Question: I'm trying to generate an ECDHE key using OpenSSL '1.0.2a' on Windows and have the following sample code:
'''
#include <openssl/crypto.h>
#include <openssl/evp.h>
#include <openssl/err.h>
#include <openssl/pem.h>
#include <openssl/ecdh.h>
int main()
{
OpenSSL_add_all_algorithms(); ERR_load_crypto_strings();
EVP_PKEY_CTX* parameters_context = EVP_PKEY_CTX_new_id(EVP_PKEY_EC, NULL);
EVP_PKEY* cparameters = nullptr;
EVP_PKEY* private_key = nullptr;
if (EVP_PKEY_paramgen_init(parameters_context) != 1) { return 1; }
if (EVP_PKEY_CTX_set_ec_paramgen_curve_nid(parameters_context, NID_sect571k1) != 1) { return 1; }
if (EVP_PKEY_paramgen(parameters_context, &cparameters) != 1) { return 1; }
EVP_PKEY_CTX* key_generation_context = EVP_PKEY_CTX_new(cparameters, NULL);
if (!key_generation_context) { return 1; }
if (EVP_PKEY_keygen_init(key_generation_context) != 1) { return 1; }
if (EVP_PKEY_keygen(key_generation_context, &private_key) != 1) { return 1; }
BIO* bio = BIO_new(BIO_s_mem());
PEM_write_bio_PUBKEY(bio, private_key); // <== This is where things go wrong.
ERR_free_strings(); EVP_cleanup(); CRYPTO_cleanup_all_ex_data();
}
'''
I tested the said code on other platforms (OSX and Debian Linux, using 'gcc') and it seems works fine (no errors reported under 'valgrind').
When I run it on Windows, it always fails on this line:
'''
PEM_write_bio_PUBKEY(bio, private_key);
'''
And I get this "nice" error screen:

I'm at loss figuring out what is wrong: from the many tutorials and documentation pages I could find, this seems to be the right way of doing things.
Before I spend another day trying to figure out what's wrong, I figured it might smarter to ask the community:
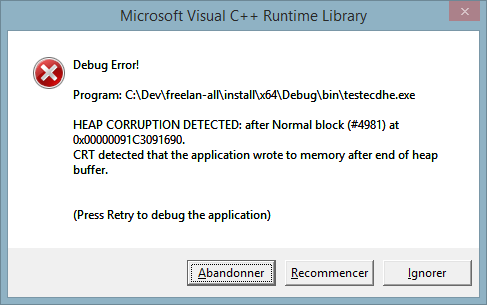
Answer: It was indeed a bug in OpenSSL.
From the <URL>:
> On Tue, Mar 31, 2015, ****** ******* wrote:>> if (!combine)
*pval = NULL;I'd suggest deleting the two lines above. The structure should be
cleared without this and the above line is wrong for non pointer
fields anyway.Steve.
-- Dr Stephen N. Henson. OpenSSL project core developer. Commercial tech support now available see: <URL>
See also <URL> for details.